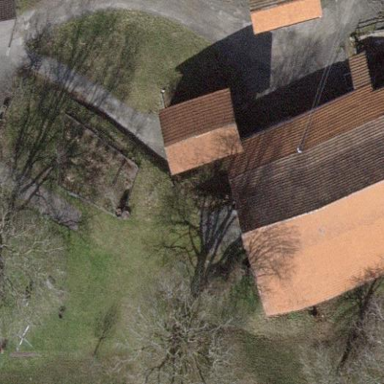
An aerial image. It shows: Farmyard in rural farm setting.